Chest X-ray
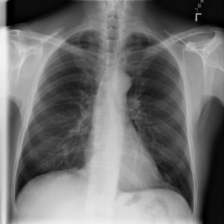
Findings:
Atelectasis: negative
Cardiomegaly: negative
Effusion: negative
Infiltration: negative
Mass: positive
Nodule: negative
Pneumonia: negative
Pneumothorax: negative
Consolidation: negative
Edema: negative
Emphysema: negative
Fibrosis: negative
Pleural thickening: negative
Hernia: negative